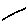
Label: line